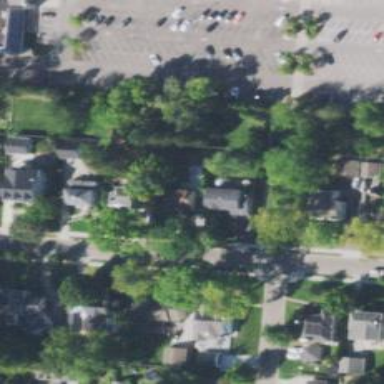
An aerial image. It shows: Residential driveway used as service road.